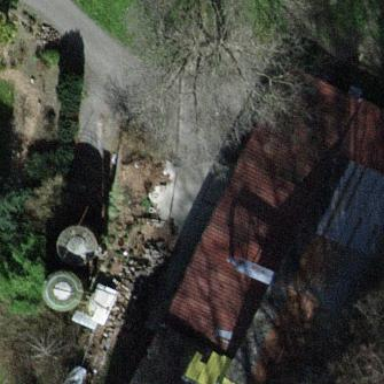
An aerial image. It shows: Farm auxiliary building.